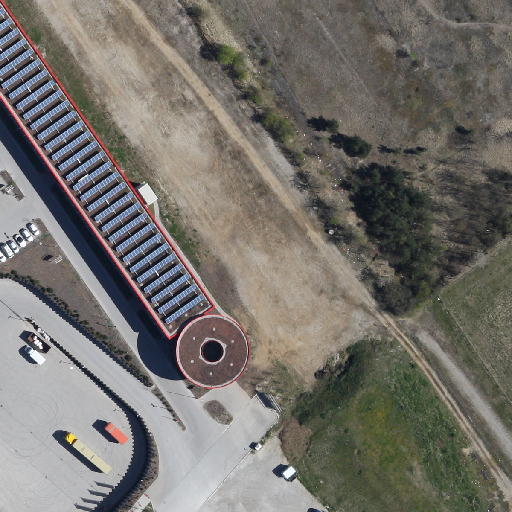
Referring expression: trailer